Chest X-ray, PA view. Patient: 32 years old, sex M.
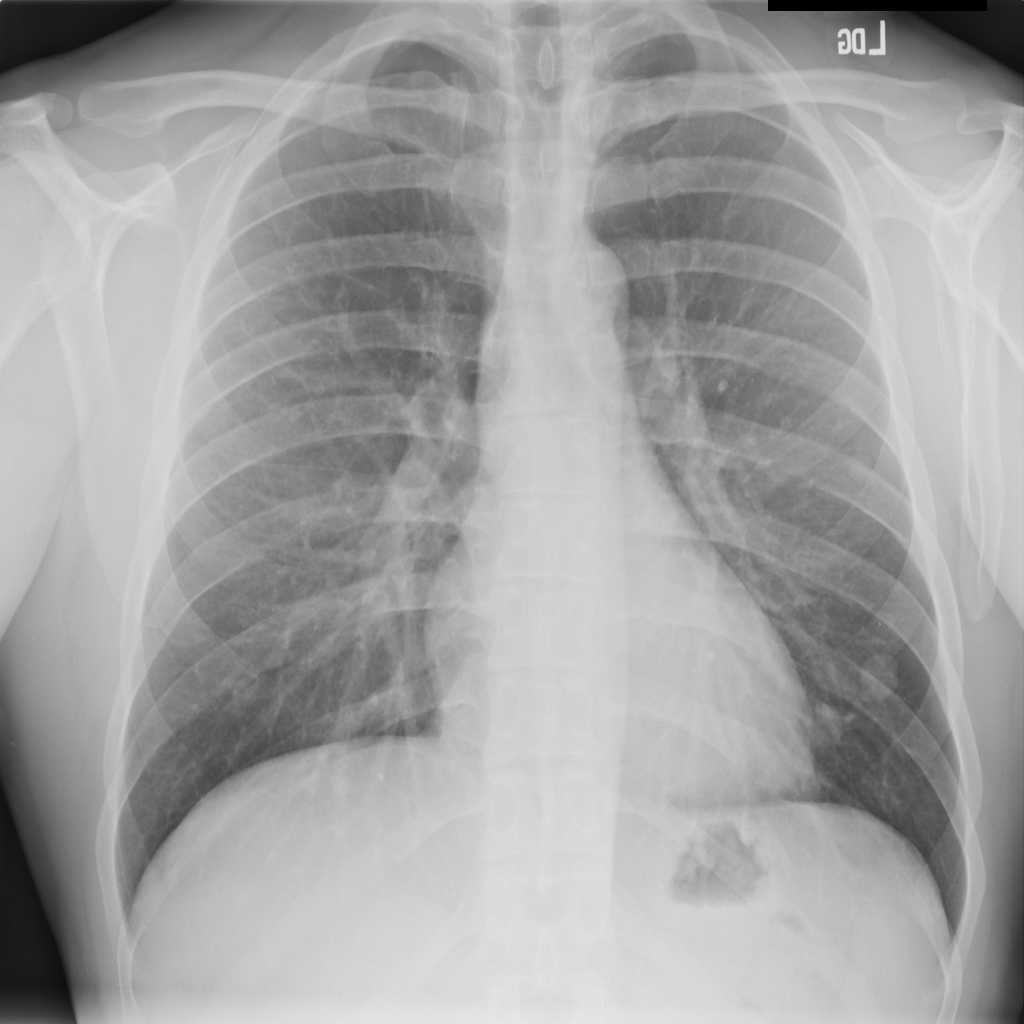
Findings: Nodule